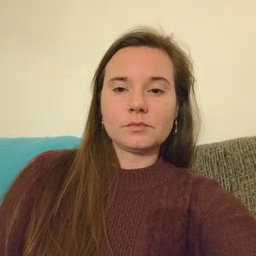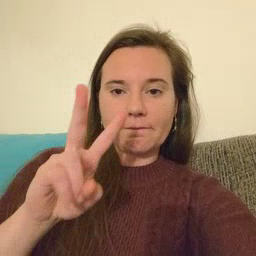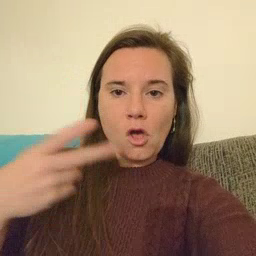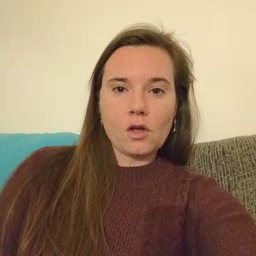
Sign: fall